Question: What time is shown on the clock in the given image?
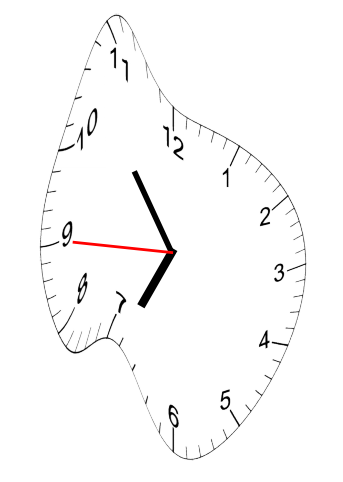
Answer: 06:53:45